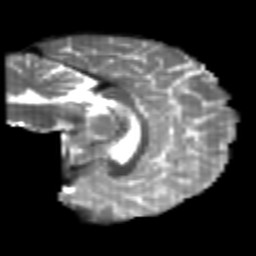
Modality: T2w
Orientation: sagittal
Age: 24
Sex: female
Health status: healthy
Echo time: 0.074 s